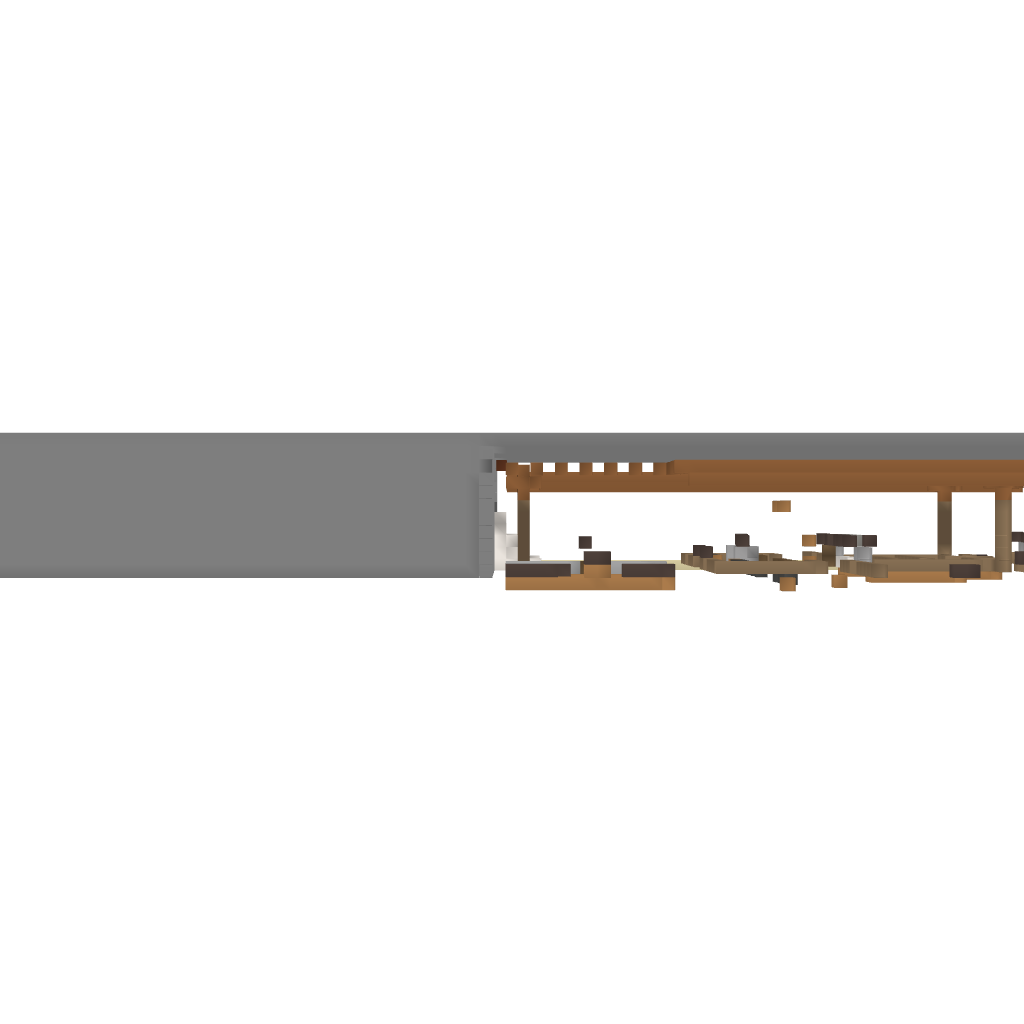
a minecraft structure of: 6 Room Cinema